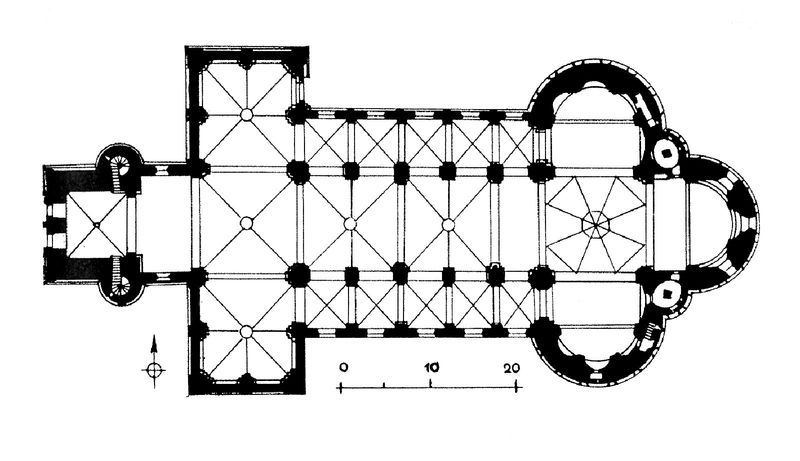
Titel: St. Aposteln in Köln
Standort: Köln, St. Aposteln (EU - D - NRW)
Schlagwörter: weiß, fenster, schwarz, säule, säulen, zeichnung, gebäude, architektur, norden, kirche, turm, oktagon, schiff, bogen, linien, joche, kuppel, treppe, treppen, eingang, gewölbe, kreuz, türme, dom, linie, altar, hauptschiff, langhaus, kirchenschiff, mittelschiff, querhaus, seitenschiff, mauern, apsis, chor, plan, konche, joch, bau, basilika, grundriss, kleeblatt, kreuzgang, maßstab, bauplan, treppenturm, lageplan, kapellen, vierung, querschiff, skala, masstab, travee, wendeltreppen, absis, nebenschiff, nordpfeil, absiden, sulen, n, 10, zeichnumg, fierung, 0, querhäuser, dreikonchen